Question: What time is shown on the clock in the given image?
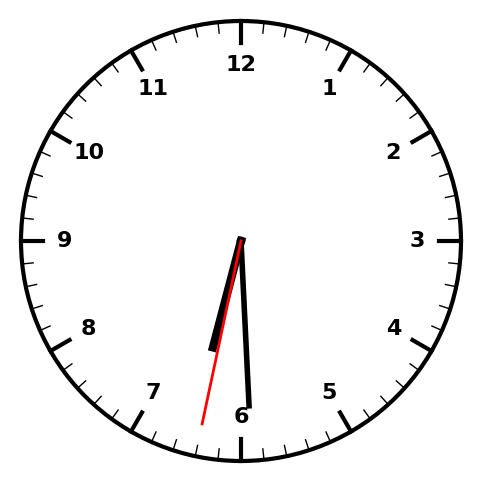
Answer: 06:29:32